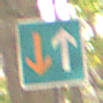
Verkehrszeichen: VorrangVorGegenverkehr
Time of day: MorningAfternoon
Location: Outdoor (Nature)
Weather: Overcast
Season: Autumn
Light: Natural